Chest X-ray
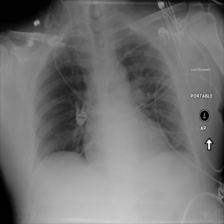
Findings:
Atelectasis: negative
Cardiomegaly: negative
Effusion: negative
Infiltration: negative
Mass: negative
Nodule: negative
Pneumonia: negative
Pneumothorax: negative
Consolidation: negative
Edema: negative
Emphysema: negative
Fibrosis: negative
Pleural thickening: negative
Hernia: negative